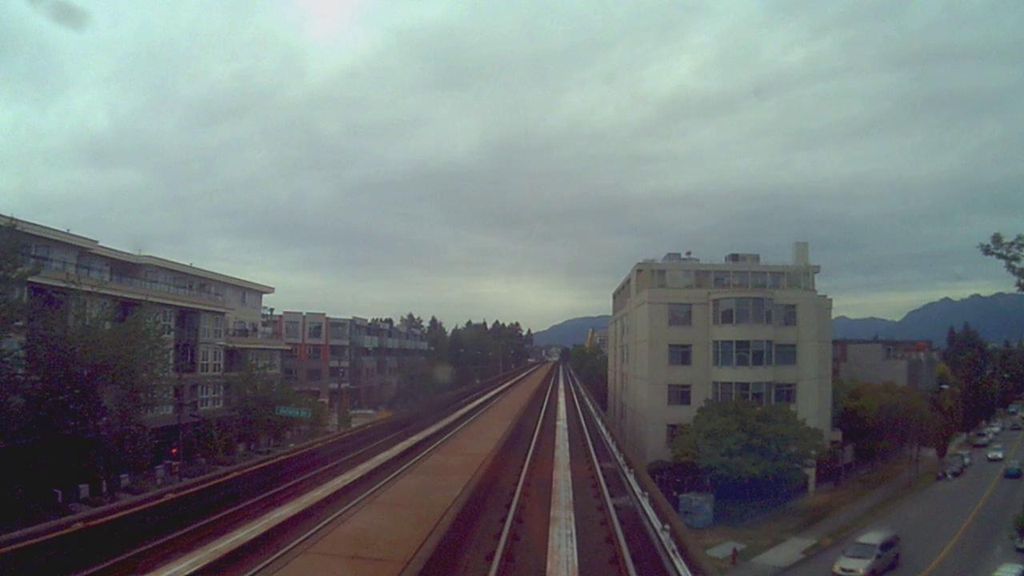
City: vancouver